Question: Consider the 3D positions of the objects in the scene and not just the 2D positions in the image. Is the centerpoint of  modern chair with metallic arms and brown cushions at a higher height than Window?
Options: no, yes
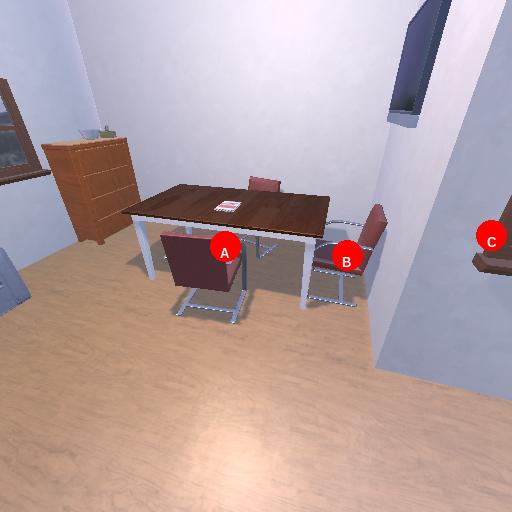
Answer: no